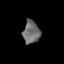
Tissue: lung
Cell type: Epithelial cells
Senescence score: 0.5508
Nuclear area (px): 375
Mean DAPI intensity: 108.387